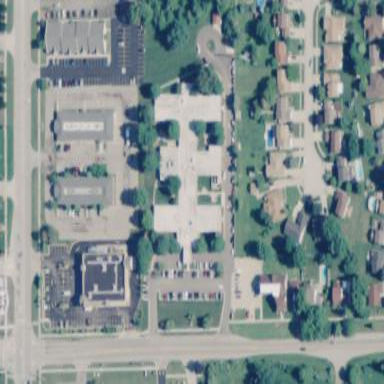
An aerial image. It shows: Nursing home.